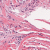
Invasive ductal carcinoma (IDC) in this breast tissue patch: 1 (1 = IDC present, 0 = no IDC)